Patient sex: M
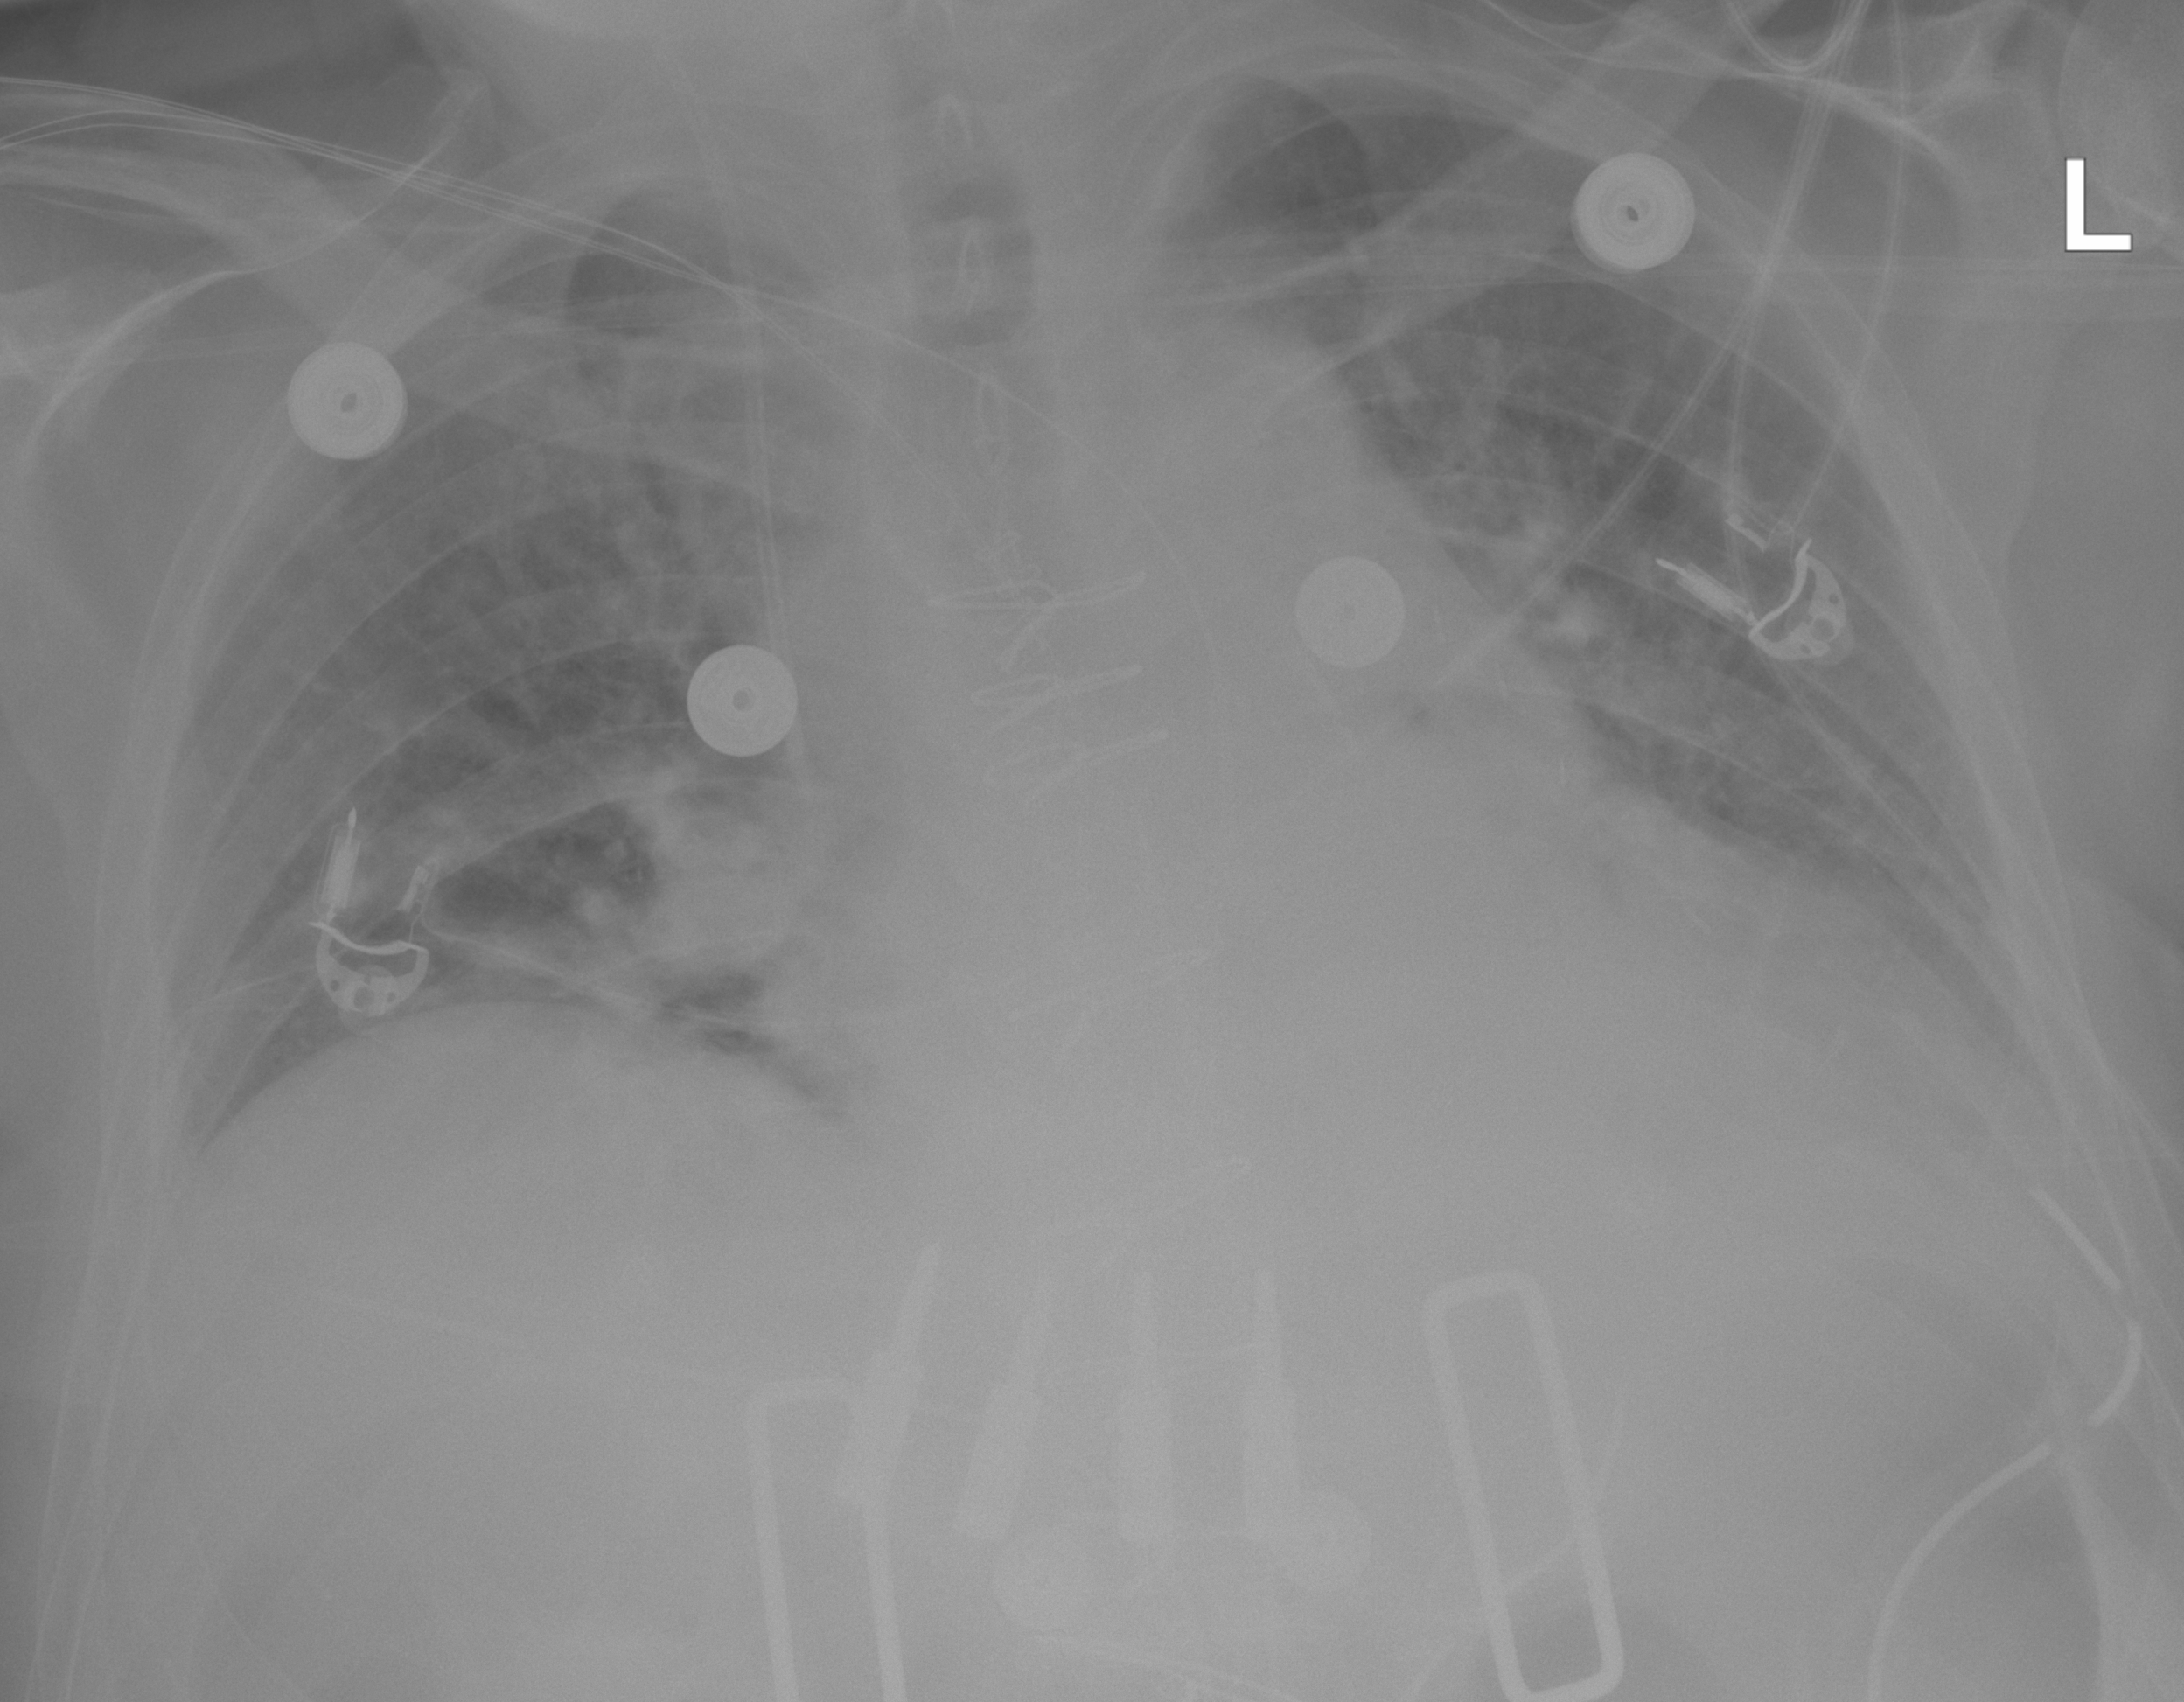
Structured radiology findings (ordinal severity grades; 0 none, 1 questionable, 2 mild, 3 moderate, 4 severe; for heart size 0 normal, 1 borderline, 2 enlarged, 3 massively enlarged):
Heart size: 2
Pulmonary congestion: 0
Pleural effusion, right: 0
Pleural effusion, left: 2
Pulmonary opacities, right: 0
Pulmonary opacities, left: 0
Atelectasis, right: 2
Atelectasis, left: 2